Interaction volume radius: 5 \u00c5
Interaction volume height: 30 \u00c5
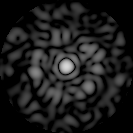
Disorder parameter: 0.8524